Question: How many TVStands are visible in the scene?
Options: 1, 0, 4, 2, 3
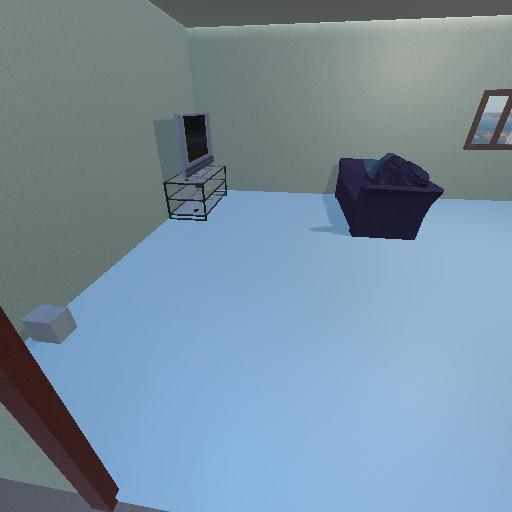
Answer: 1